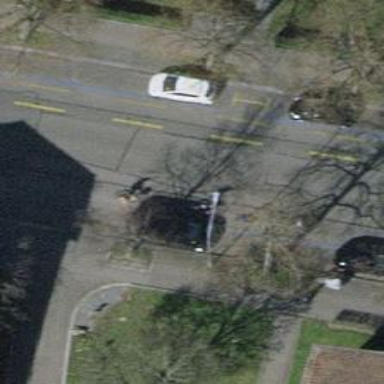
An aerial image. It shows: Parking lane designated for parking.